Aerial crown-view tile of a tropical tree (Barro Colorado Island, Panama), acquired 20250715:
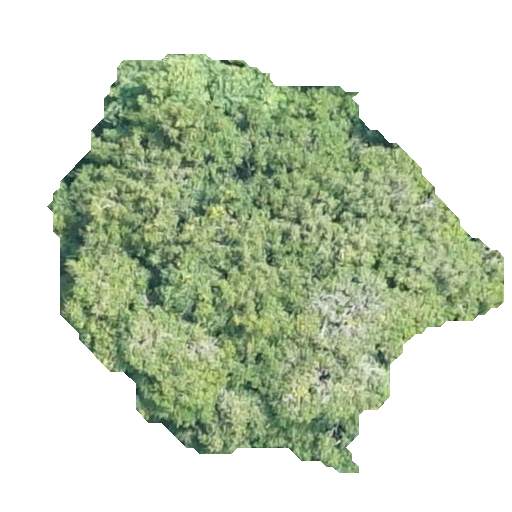
Species: Protium stevensonii
GBIF accepted scientific name: Tetragastris panamensis
Crown area: 183.123 m²